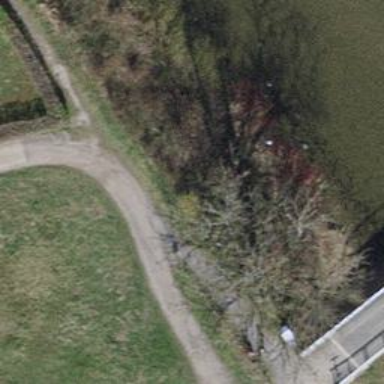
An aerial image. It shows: Compacted footway.